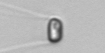
Label: Chaetoceros